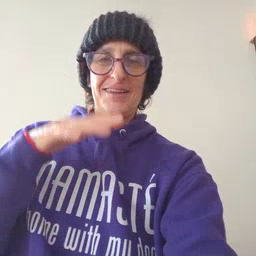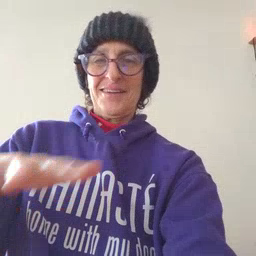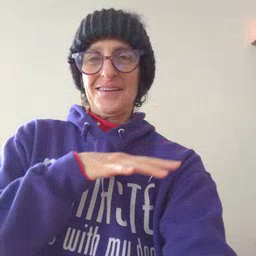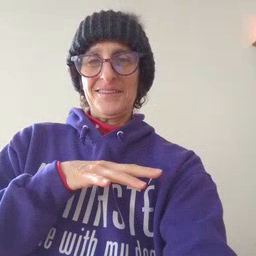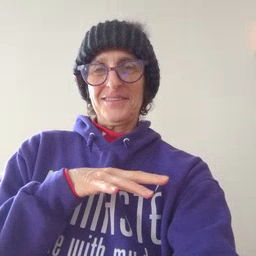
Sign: backyard